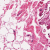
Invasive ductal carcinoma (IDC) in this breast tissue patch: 0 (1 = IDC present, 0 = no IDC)